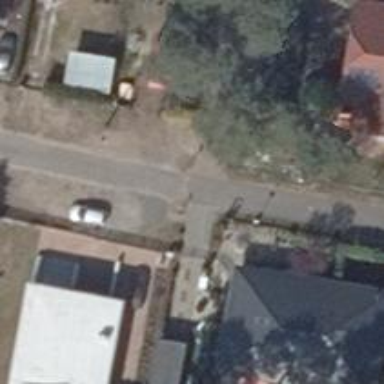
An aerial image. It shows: Residential road with asphalt surface.